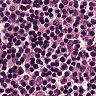
Metastatic tissue present: no